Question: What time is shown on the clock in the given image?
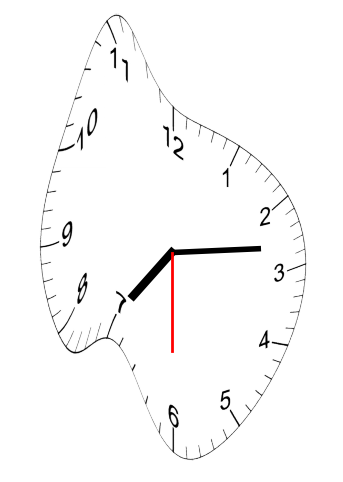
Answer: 07:13:30